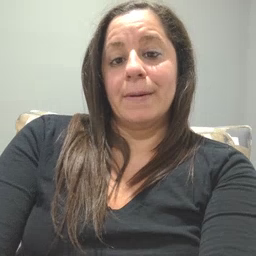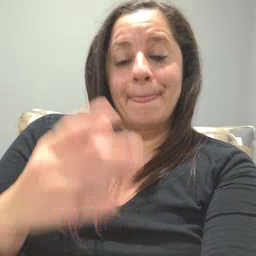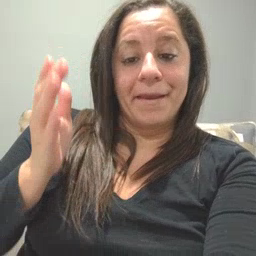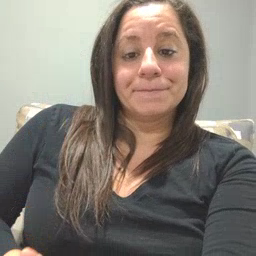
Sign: beside